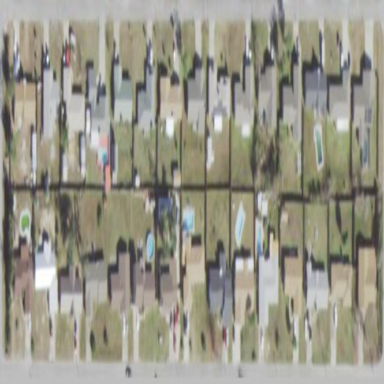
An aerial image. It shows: Residential area consisting of single-family homes.